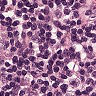
Metastatic tissue present: no